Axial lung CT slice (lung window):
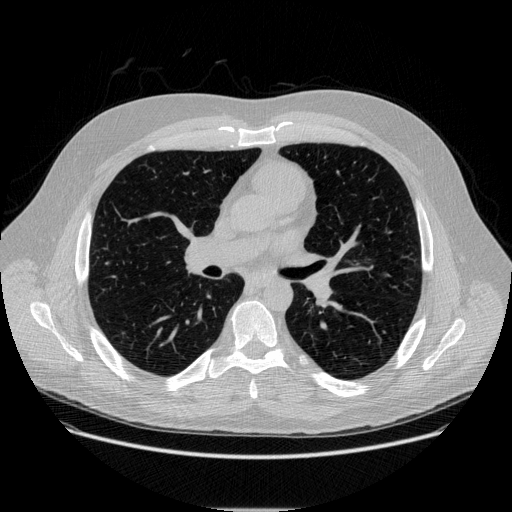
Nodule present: no